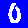
Digit: 0